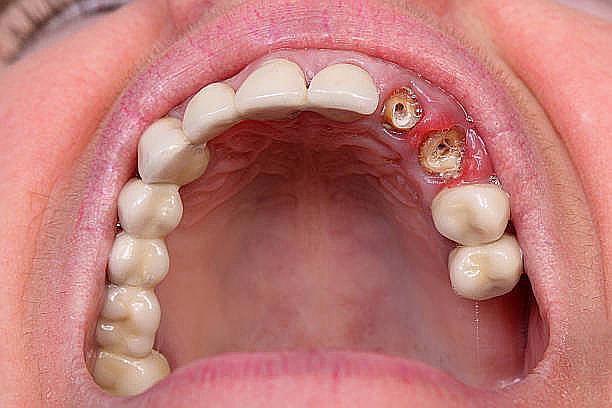
Condition: hypodontia